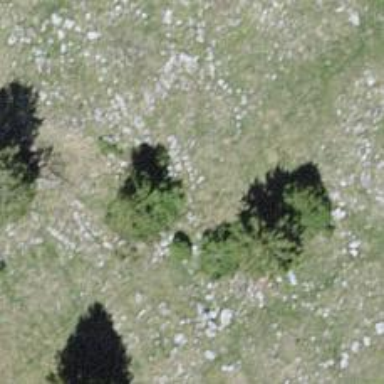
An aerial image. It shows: Needle-leaved tree in its natural environment.